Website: walmart
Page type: billing-address
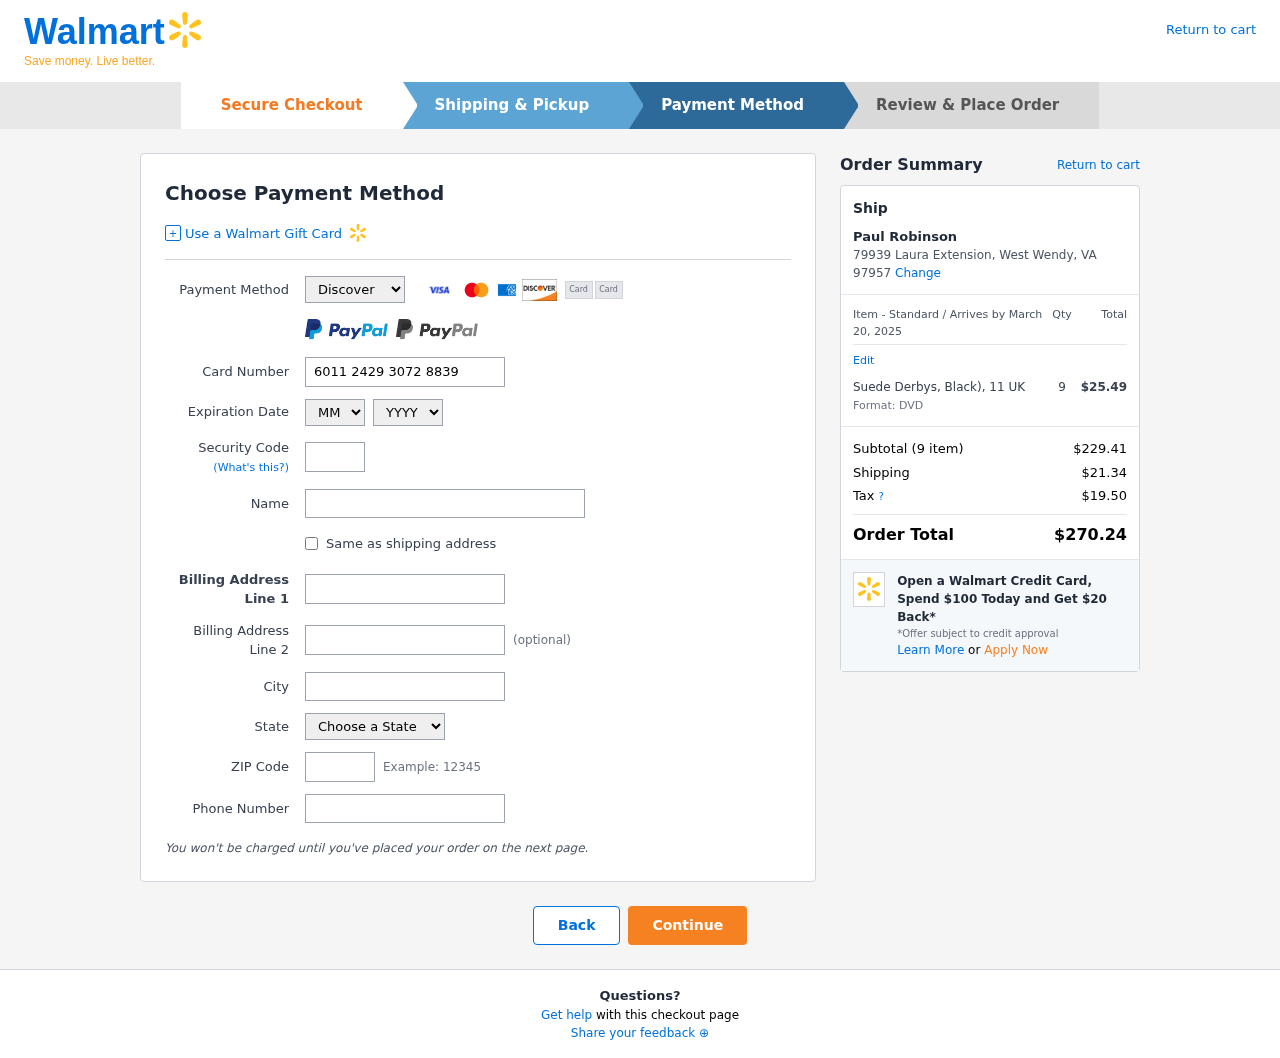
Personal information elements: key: PII_CARD_CVV
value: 038
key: PII_CARD_EXPIRY_MONTH
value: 06
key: PII_CARD_EXPIRY_YEAR
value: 27
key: PII_CARD_NUMBER
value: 6011 2429 3072 8839
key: PII_CARD_TYPE
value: Discover
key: PII_CITY
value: West Wendy
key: PII_CITY_STATE_ZIP
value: West Wendy, VA 97957
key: PII_FULLNAME
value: Paul Robinson
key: PII_PHONE
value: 7596275142
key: PII_POSTCODE
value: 97957
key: PII_STATE
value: Virginia
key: PII_STREET
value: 79939 Laura Extension
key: PII_FULLNAME2
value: Paul Robinson
Product elements: key: PRODUCT1_NAME
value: Suede Derbys, Black), 11 UK
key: PRODUCT1_PRICE
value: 25.49
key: PRODUCT1_QUANTITY
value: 9
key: PRODUCT1_DESC
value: Format: DVD
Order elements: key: ORDER_DELIVERY_DATE
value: March 20, 2025
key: ORDER_NUM_ITEMS
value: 9
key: ORDER_SUBTOTAL
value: $229.41
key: ORDER_SHIPPING_COST
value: $21.34
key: ORDER_TAX
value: $19.50
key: ORDER_TOTAL
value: $270.24